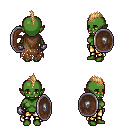
a pixel art fantasy rpg character, female body template, orc, green skin, brown tattered cape, gold greaves, light blonde mohawk hairstyle, metal gloves, shield, four views (front, back, left, right), 2x2 character sprite sheet, small pixel art, hard edges, no anti-aliasing